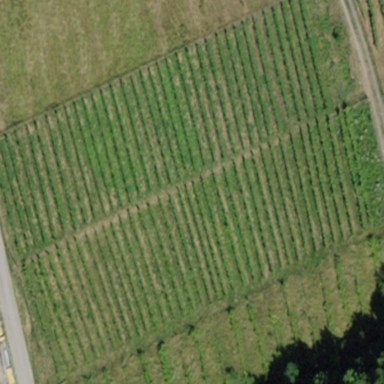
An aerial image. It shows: Beautiful vineyard in the countryside.